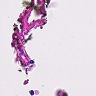
Metastatic tissue present: no